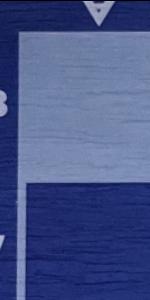
Label: Empty